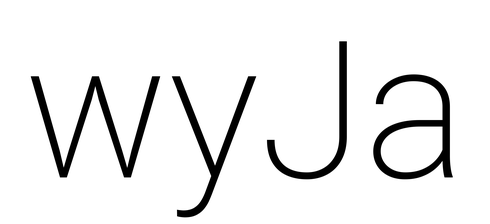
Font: Roboto_ExtraLight